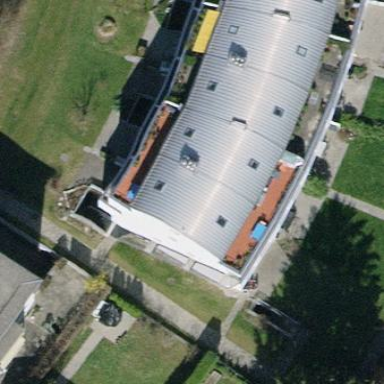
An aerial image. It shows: Apartments housed in building with round roof.